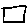
Label: square